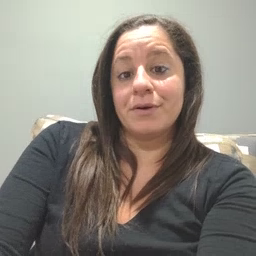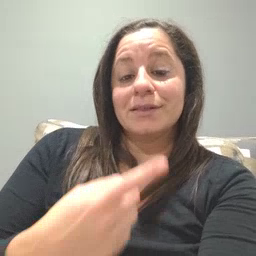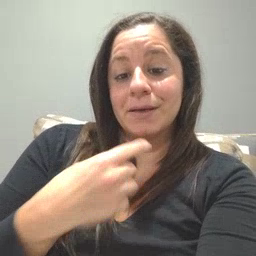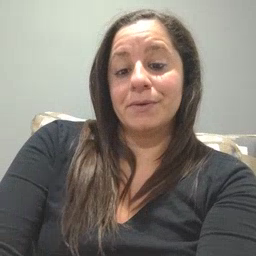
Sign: say